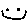
Label: smiley face